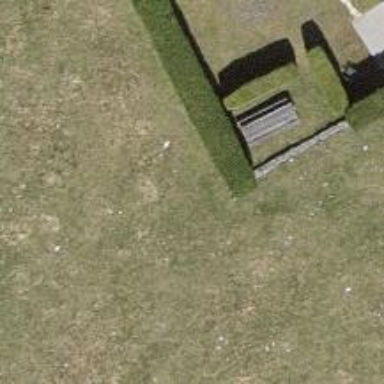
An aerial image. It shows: Hedge barrier.